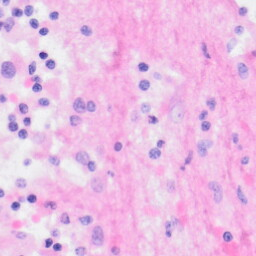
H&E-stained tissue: Kidney